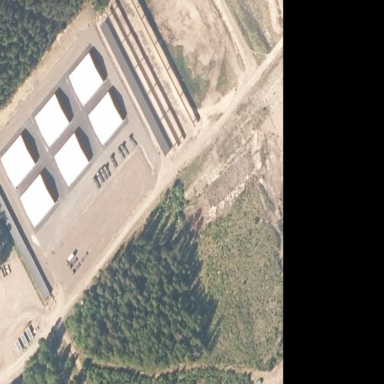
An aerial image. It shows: Military shooting range used for sport activities.